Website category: game
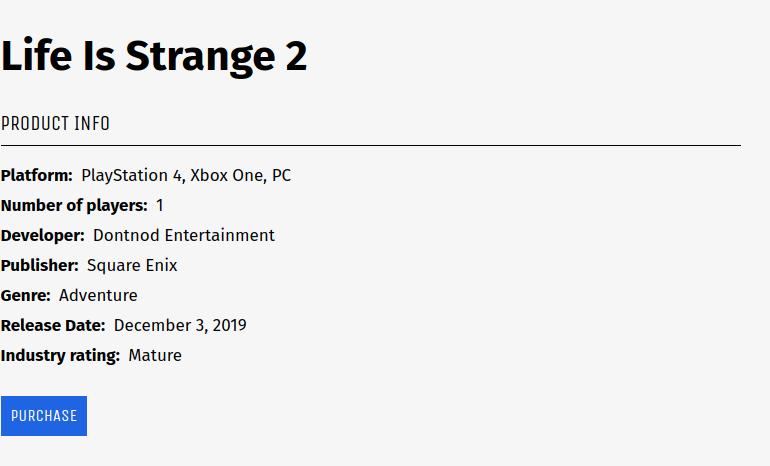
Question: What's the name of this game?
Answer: Life Is Strange 2

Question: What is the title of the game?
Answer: Life Is Strange 2

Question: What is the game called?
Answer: Life Is Strange 2

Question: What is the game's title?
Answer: Life Is Strange 2

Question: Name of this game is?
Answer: Life Is Strange 2

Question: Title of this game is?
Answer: Life Is Strange 2

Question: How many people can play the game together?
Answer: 1

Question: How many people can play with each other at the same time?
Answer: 1

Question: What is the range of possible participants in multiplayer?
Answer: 1

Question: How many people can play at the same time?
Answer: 1

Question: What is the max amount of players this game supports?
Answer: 1

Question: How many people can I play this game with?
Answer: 1

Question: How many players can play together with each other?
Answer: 1

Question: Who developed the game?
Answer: Dontnod Entertainment

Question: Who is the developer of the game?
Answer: Dontnod Entertainment

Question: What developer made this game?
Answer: Dontnod Entertainment

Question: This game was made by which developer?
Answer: Dontnod Entertainment

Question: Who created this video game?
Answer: Dontnod Entertainment

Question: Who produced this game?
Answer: Dontnod Entertainment

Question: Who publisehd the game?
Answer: Square Enix

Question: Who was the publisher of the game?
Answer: Square Enix

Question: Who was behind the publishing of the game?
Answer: Square Enix

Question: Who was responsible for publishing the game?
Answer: Square Enix

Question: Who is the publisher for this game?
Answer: Square Enix

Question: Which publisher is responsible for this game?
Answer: Square Enix

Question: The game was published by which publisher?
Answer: Square Enix

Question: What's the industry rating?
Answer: Mature

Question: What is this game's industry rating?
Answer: Mature

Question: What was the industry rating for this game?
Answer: Mature

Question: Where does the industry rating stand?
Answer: Mature

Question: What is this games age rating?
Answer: Mature

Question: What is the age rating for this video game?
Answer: Mature

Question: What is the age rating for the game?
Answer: Mature

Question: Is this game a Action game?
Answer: no

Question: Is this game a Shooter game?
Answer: no

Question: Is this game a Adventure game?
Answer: yes

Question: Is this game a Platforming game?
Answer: no

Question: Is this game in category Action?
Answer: no

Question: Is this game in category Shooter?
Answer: no

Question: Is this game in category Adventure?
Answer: yes

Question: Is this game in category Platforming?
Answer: no

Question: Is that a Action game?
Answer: no

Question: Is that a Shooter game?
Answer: no

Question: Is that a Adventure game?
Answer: yes

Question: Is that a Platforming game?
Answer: no

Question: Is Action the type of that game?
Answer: no

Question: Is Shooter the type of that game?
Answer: no

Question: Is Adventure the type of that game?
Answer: yes

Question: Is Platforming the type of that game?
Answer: no

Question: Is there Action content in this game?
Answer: no

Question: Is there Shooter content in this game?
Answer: no

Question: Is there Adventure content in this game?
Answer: yes

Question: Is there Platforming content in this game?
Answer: no

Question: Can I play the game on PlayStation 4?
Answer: yes

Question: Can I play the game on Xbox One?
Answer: yes

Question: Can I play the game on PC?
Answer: yes

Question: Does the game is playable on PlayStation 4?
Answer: yes

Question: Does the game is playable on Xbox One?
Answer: yes

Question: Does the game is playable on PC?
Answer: yes

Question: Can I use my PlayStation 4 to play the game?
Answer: yes

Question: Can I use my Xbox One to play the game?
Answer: yes

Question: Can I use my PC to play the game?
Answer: yes

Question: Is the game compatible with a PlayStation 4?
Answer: yes

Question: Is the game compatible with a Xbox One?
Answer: yes